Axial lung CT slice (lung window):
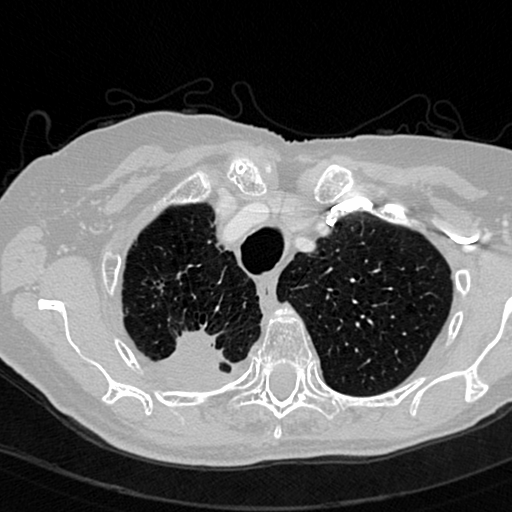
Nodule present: no